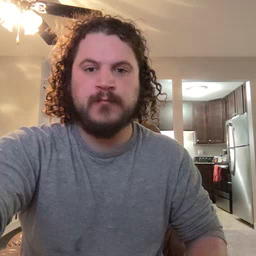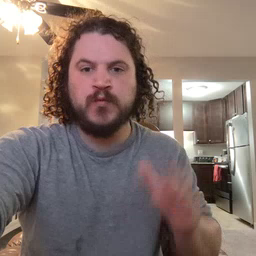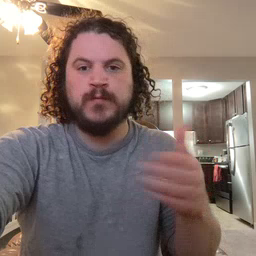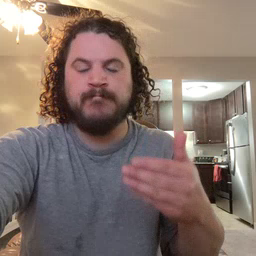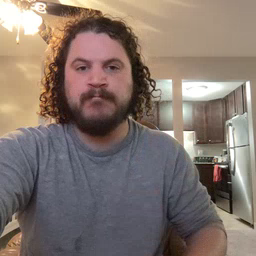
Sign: room